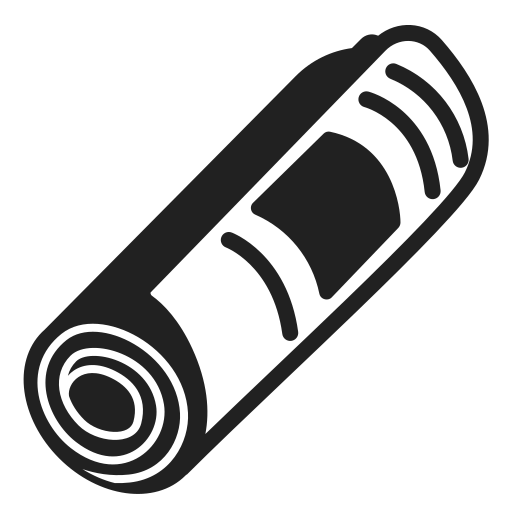
rolled up newspaper high contrast